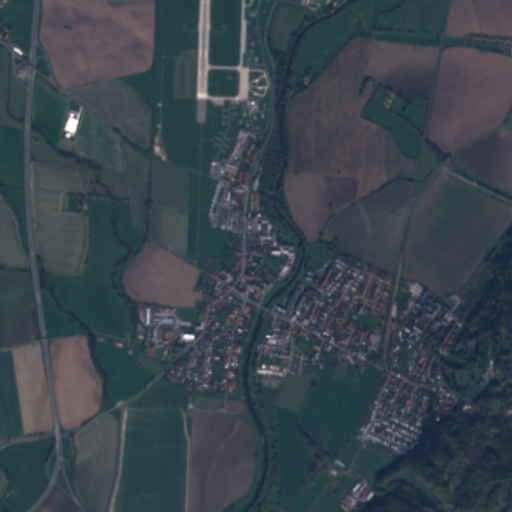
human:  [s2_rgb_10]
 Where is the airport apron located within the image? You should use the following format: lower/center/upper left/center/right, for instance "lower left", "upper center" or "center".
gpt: The airport apron is located in the upper center of the image.
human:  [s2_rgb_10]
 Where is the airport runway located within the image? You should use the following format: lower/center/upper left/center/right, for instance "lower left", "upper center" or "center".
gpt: The airport runway is located in the upper center of the image.
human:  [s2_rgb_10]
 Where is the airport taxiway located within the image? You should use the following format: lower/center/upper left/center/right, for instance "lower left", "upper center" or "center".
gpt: The airport taxiway is located in the upper center of the image.
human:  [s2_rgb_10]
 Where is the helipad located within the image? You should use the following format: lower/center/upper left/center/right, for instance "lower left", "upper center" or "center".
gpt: The helipad is located in the upper center of the image.
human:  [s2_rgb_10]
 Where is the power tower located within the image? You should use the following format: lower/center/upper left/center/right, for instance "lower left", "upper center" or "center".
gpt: There is no power tower in the image.